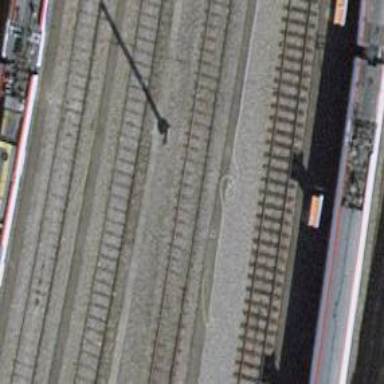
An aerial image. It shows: Rail yard with electrified rails and single track.